Question: I am trying to set my config from code according to this post <URL>
In this post, it has this code:
'''
public override void Initialize(string name, System.Collections.Specialized.NameValueCollection config)
{
// Get your new connnection string name and then overwrite the base here:
config.Item["connectionStringName"] = "MyNewConnectionStringName";
base.Initilize(name, config);
}
'''
I made my class as such:
'''
using System;
using System.Collections.Generic;
using System.Linq;
using System.Text;
using System.Collections;
using System.Web.Security;
using System.Collections.Specialized;
namespace WebUsers
{
internal class MembershipOverride : SqlMembershipProvider
{
public override void Initialize(string name, NameValueCollection configx)
{
// Get your new connnection string name and then overwrite the base here:
configx.Item["connectionStringName"] = "MyNewConnectionStringName";
base.Initilize(name, config);
}
}
}
'''
I cannot get Item or Initialize to be recognized.
It is doing this:

Anyone see what I am doing wrong?
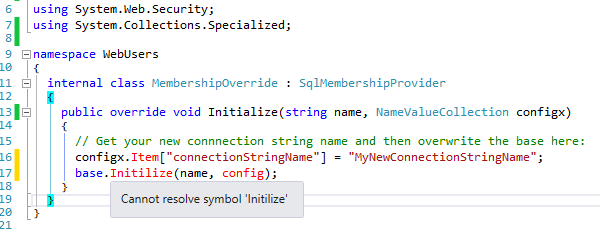
Answer: > I cannot get Item or Initialize to be recognized.
There is a typo. You call 'base.Initilize' instead of 'base.InitiAlize'.
To access the collection element, try just
'''
configx["connectionStringName"] = "MyNewConnectionStringName";
'''